Field crop: tomato
Growth stage: 1
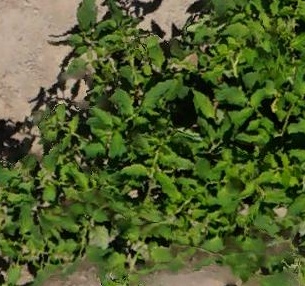
Species: tomato